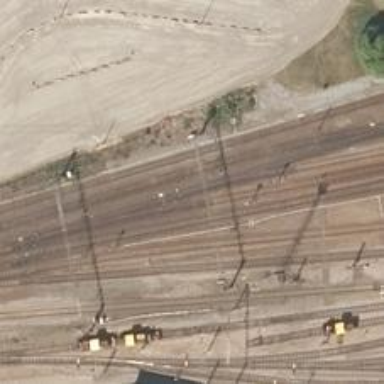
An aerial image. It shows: Railway track with continuous electrified contact lines.